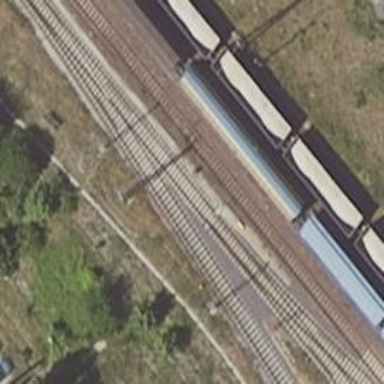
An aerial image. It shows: Railway switch.